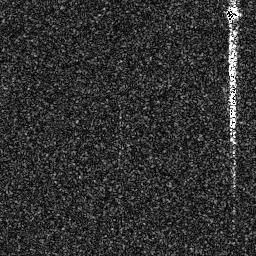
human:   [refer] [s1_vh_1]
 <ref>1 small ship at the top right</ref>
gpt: <box>[[86, 1, 94, 8, 0]]</box>